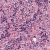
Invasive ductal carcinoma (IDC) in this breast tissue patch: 1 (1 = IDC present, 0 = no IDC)